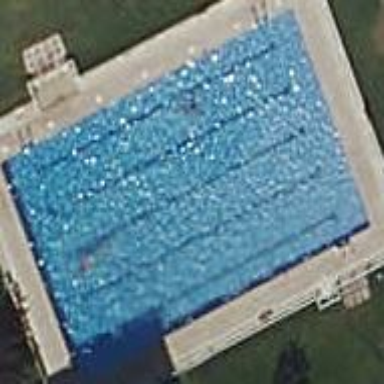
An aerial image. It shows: Swimming pool located in leisure land.